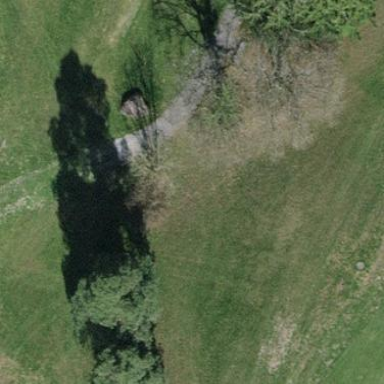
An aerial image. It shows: Grassy area with golf cart path running through it.